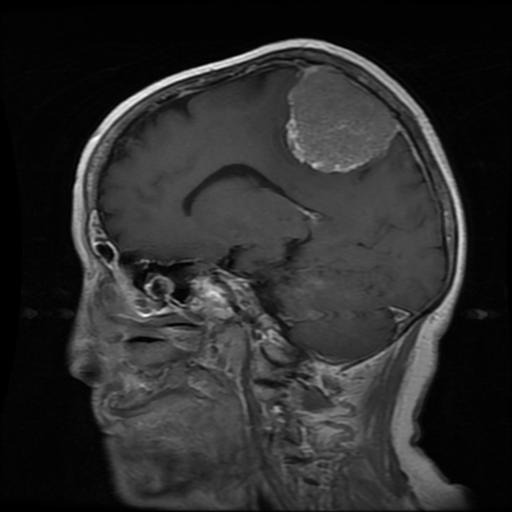
Label: meningioma